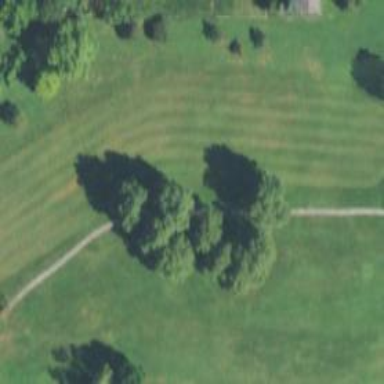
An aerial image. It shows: Grassy area designated as golf fairway.